九年级 · 组合数学
小明与小刚一起玩抛掷两枚硬币的游戏, 游戏规则:

抛出两个正面一一小明贏1分; 抛出其他结果一一小刚赢1分; 谁先得到10分, 谁就获胜.

这是个不公平的游戏, 要使该游戏公平, 下列做法中错误的是

( )

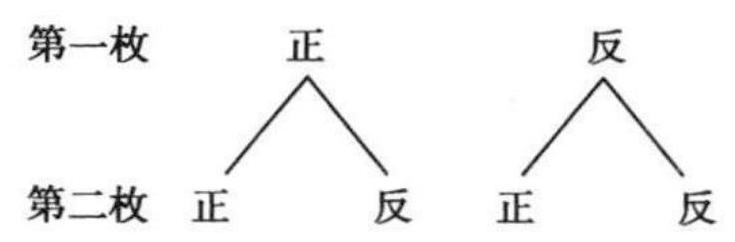
A. 把 “抛出两个正面” 改为 “拖出两个同面”

B. 把 “抛出其他结果” 改为 “抛出两个反面”

C. 把 “小明赢 1 分” 改为 “小明赢 3 分”

D. 把 “小刚赢 1 分” 改为 “小刚赢 3 分”

答案: D
解析: 【分析】

本题考查的是游戏公平性的判断. 判断游戏公平性就要计算每个事件的概率, 概率相等就公平, 否则就不公平.

画树状图, 表示出所有的结果. 求两个正面发生的概率, 判断公平性; 修改规则的依据是使两个事件发生的概率相等即可.

【解答】

解: 画树状图如下:

因为 $P($ 正, 正 $)=\frac{1}{4}$, 所以出现其他结果的概率为 $\frac{3}{4}$.

$A$ 项, $\because$ 拋出两个同面的概率为 $\frac{1}{2}$,

$\therefore$ :把 “拋出两个正面”改为 “抛出两个同面” 可使游戏公平,

故此选项做法正确, 不符合题意;

B项, 把 “抛出其他结果” 改为 “抛出两个反面” 时, 两人获胜概率都为 $\frac{1}{4}$,

故此时游戏公平, 故此选项做法正确, 不符合题意;

$C$ 项, $\because$ 小明获胜概率为 $\frac{1}{4}$, 小刚获胜概率为 $\frac{3}{4}$,

$\therefore$ 把 “小明赢 1 分”改为 “小明赢 3 分” 可使游戏公平,

故此选项做法正确, 不符合题意;

$D$ 项，把 “小刚赢 1 分”改为 “小刚赢 3 分”, 此时游戏不公平,

故此选项做法错误, 符合题意.

故选 $D$.